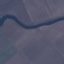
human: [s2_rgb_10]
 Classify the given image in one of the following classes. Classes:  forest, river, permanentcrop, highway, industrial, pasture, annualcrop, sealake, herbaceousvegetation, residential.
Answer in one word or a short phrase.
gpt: River